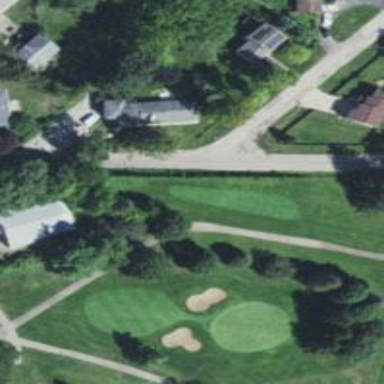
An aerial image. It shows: Pathway for golfing.